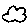
Label: cloud